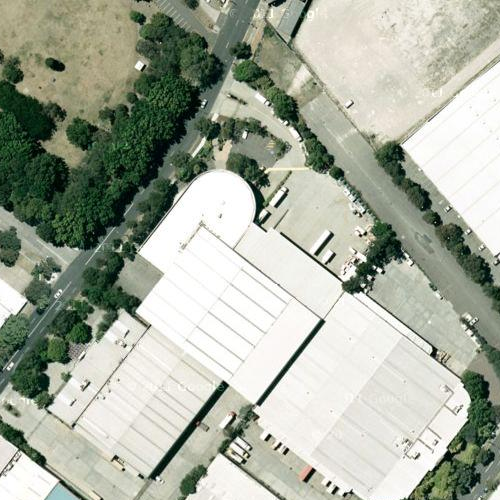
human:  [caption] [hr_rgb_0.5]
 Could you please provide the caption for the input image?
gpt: An industrial area with some buildings and warehouses in it .

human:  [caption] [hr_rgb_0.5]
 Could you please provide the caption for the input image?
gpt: An industrial area with many white buildings and warehouses in it .

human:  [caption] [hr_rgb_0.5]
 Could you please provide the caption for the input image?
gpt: Some white buildings and warehouses in the industrial area while some raods go through .

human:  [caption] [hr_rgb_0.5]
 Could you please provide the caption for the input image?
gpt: There are some white buildings and warehouses in the industrial .

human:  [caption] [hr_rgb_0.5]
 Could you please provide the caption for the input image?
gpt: Some roads go through the industrial area .